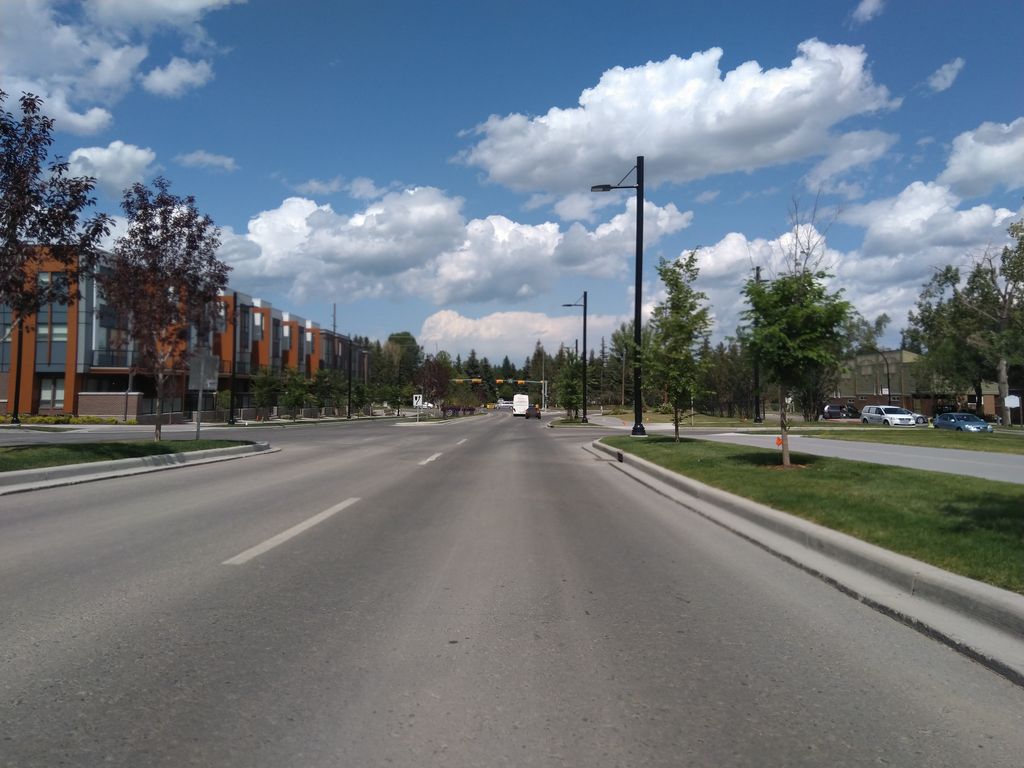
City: calgary